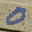
Label: 0